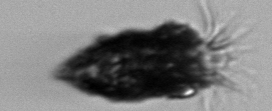
Label: Tintinnopsis